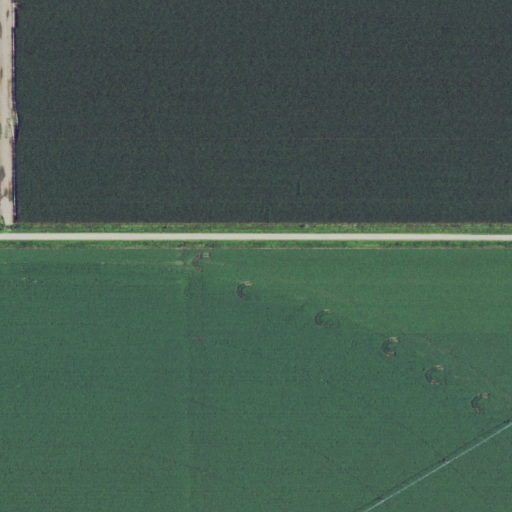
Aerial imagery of plain(s) in Nebraska named Buffalo Flats containing cultivated crops, open development, medium intensity development, high intensity development, and low intensity development